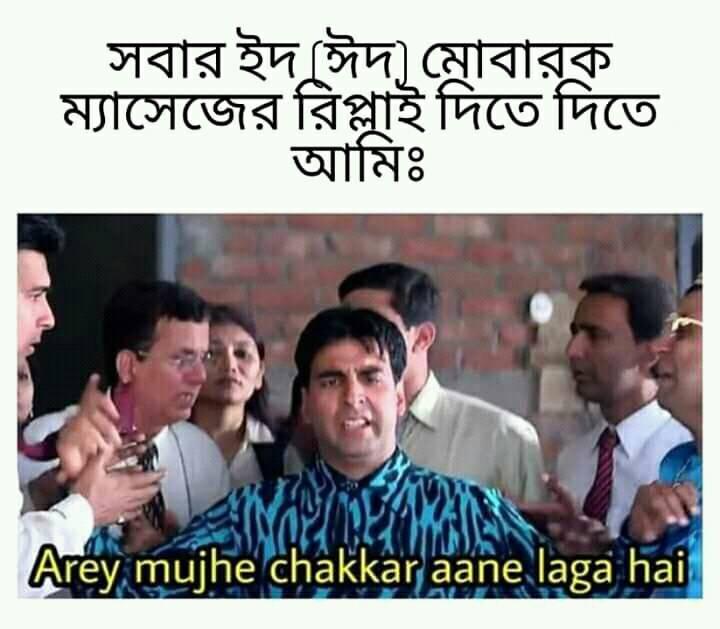
Caption: সবার ইদ (ঈদ) মোবারক ম্যাসেজের রিপ্লাই দিতে দিতে আমিঃ     Arey mujhe chakkar aane laga hai
Label: non-hate